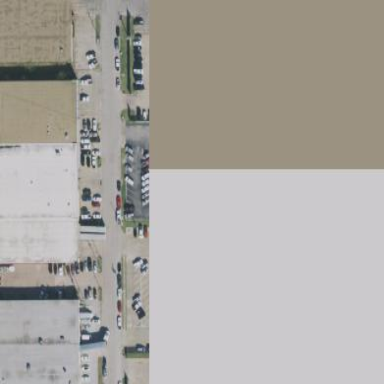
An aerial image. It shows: Warehouse building.